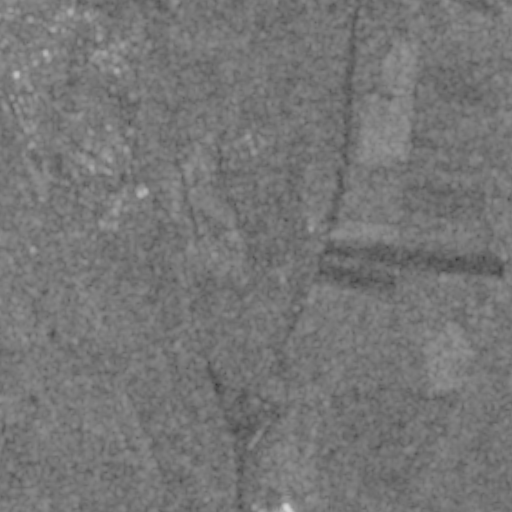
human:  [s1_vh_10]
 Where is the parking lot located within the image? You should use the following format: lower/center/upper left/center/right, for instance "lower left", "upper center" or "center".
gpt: The parking lot is located in the upper left of the image.
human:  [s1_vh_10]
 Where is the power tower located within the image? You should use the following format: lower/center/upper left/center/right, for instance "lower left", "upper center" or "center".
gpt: The power tower is located in the lower left of the image.
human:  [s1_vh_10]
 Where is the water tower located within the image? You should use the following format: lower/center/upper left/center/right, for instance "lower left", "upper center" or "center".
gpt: The water tower is located in the center of the image.
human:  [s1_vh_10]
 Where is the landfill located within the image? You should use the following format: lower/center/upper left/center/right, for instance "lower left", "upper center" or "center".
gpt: There is no landfill in the image.

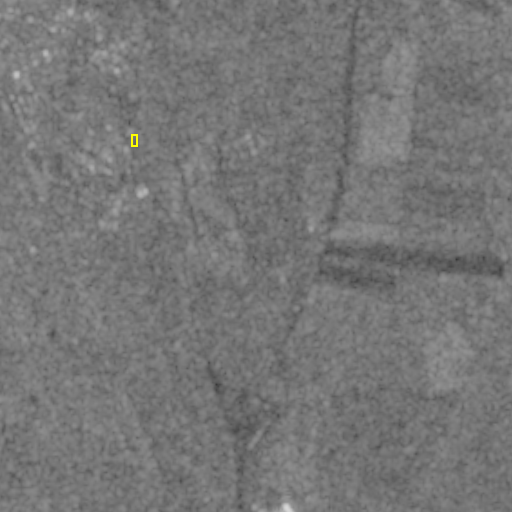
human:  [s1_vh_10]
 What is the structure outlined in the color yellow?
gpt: The structure outlined in yellow is a parking lot.
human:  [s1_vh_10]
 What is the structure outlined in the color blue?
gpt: There is no blue outline.